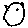
Label: cat